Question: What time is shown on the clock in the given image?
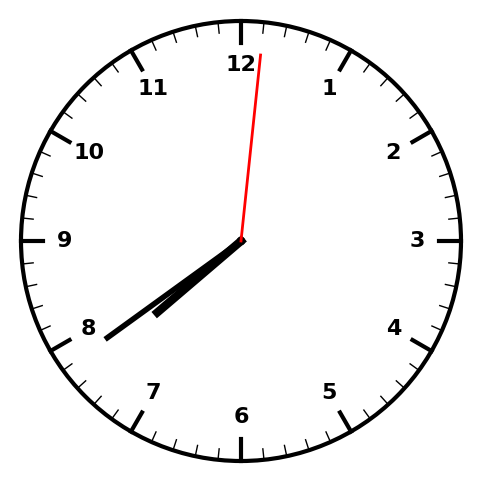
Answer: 07:39:01